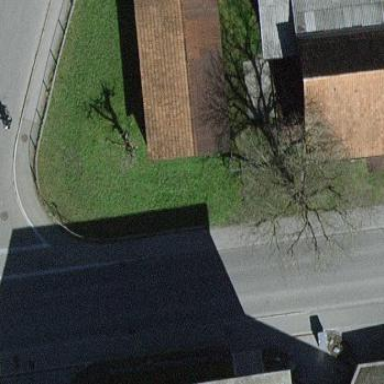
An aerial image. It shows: Hut.